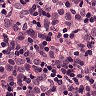
Metastatic tissue present: yes